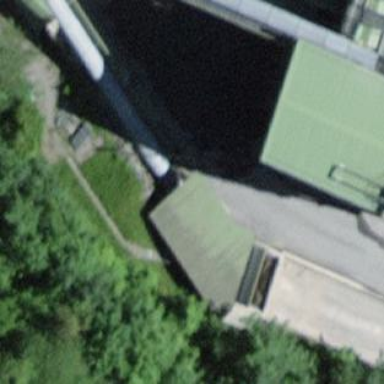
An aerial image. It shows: View of roof of building.